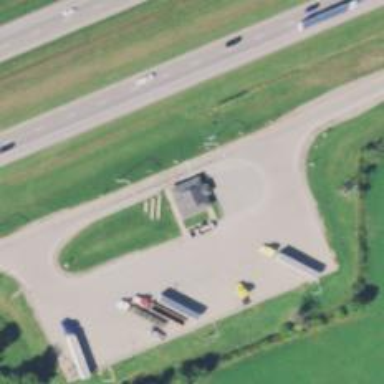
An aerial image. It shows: Weighbridge facility.